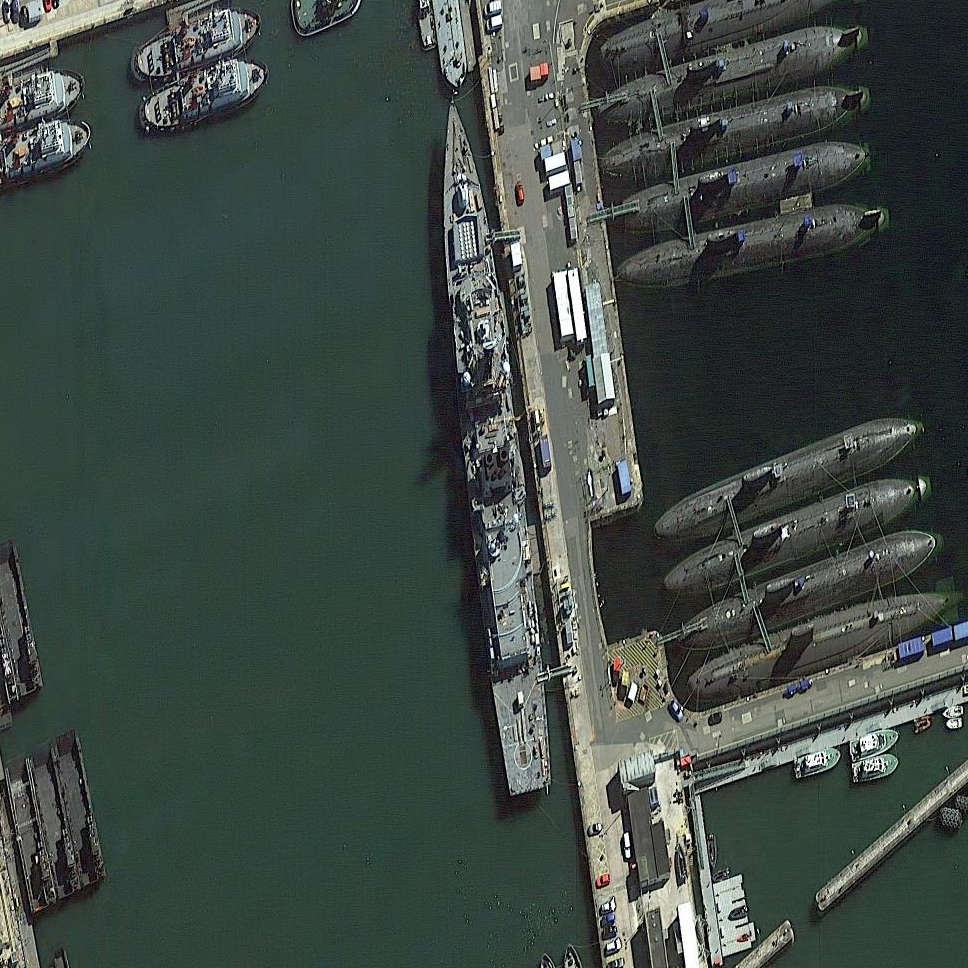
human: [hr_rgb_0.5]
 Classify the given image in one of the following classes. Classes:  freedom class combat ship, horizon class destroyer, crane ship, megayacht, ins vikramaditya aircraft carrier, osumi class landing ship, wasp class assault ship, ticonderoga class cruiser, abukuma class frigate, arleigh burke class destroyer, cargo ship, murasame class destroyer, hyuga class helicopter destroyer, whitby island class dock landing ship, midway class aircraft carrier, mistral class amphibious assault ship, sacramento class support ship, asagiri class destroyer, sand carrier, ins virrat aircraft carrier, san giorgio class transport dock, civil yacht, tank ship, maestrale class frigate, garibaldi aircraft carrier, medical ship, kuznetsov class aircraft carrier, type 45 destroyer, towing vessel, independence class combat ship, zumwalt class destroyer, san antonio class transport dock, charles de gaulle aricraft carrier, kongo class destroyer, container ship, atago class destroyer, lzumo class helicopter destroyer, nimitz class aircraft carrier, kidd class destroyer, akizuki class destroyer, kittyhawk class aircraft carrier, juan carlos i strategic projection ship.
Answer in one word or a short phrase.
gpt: Type 45 destroyer